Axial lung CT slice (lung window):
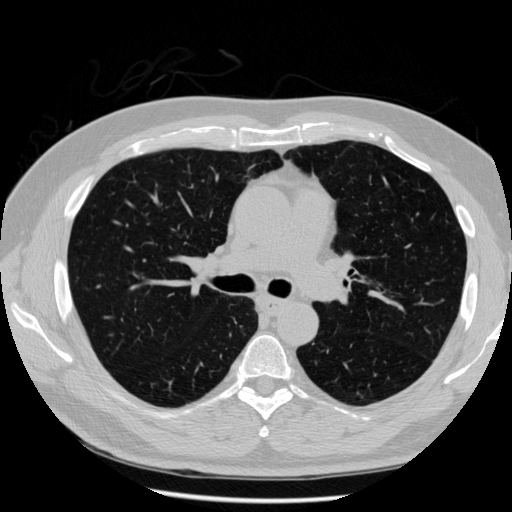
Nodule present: no